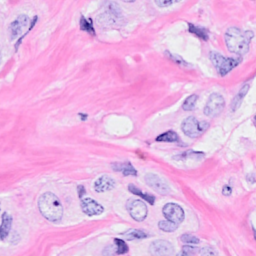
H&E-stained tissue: Breast